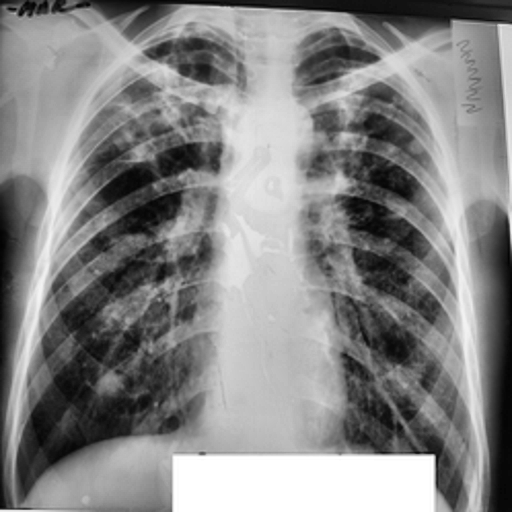
Finding: TUBERCULOSIS